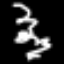
Label: squiggle